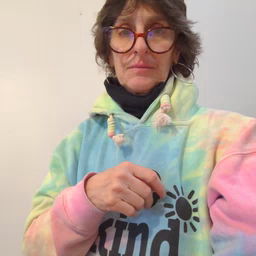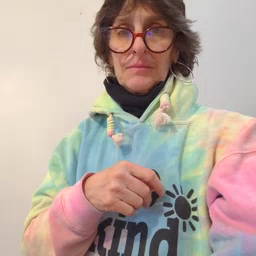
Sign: pretend